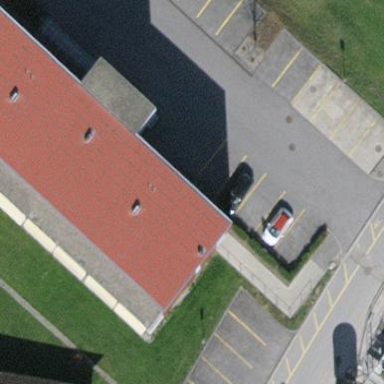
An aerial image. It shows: Roofed parking area.